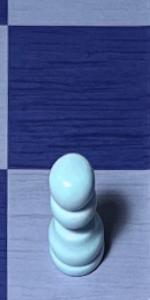
Label: Pawn_White